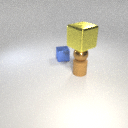
small brown metal sphere below large yellow metal cube